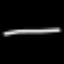
Label: line